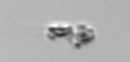
Label: detritus